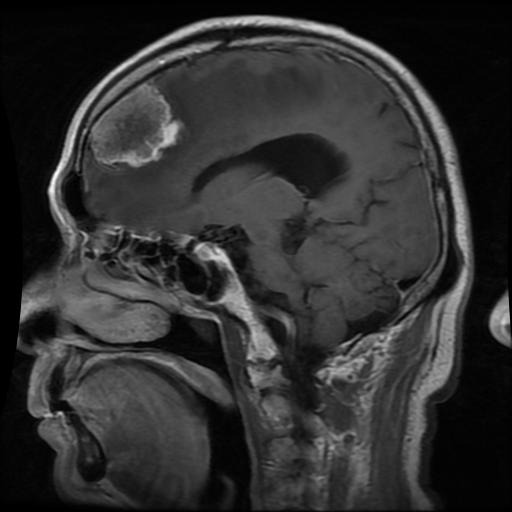
Label: meningioma